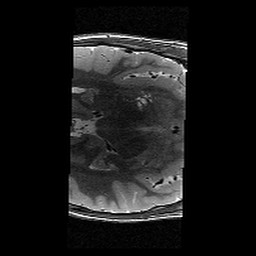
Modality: T2w
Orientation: axial
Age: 10
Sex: male
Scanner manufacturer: siemens
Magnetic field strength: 3 T
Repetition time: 9.23 s
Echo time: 0.067 s